Question: How is that possible that my editable 'UITextView' (placed inside a straightforward UIViewController inside a 'UISplitView' that acts as delegate for the 'UITextView') is not showing text from the beginning but after something like 6-7 lines?

I didn't set any particular autolayout or something similar, trying to delete text doesn't help (so no hidden chars or something).
I'm using iOS 7 on iPad, in storyboard looks good...
The problem is the same on iOS simulator and real devices. I'm getting mad :P
Here's some code. This is the ViewController 'viewDidLoad()'
'''
- (void)viewDidLoad
{
[super viewDidLoad];
// Do any additional setup after loading the view.
self.itemTextField.delegate = self;
self.itemTextField.text = NSLocalizedString(@"NEWITEMPLACEHOLDER", nil);
self.itemTextField.textColor = [UIColor lightGrayColor]; //optional
}
'''
And here are the overridden functions for the 'UITextView' I'm using some code I've found on StackOverflow to simulate a placeholder for the view (the same stuff on iPhone version of the storyboard works fine)...
'''
// UITextView placeholder
- (void)textViewDidBeginEditing:(UITextView *)textView
{
if ([textView.text isEqualToString:NSLocalizedString(@"NEWITEMPLACEHOLDER", nil)]) {
textView.text = @"";
textView.textColor = [UIColor blackColor]; //optional
}
[textView becomeFirstResponder];
}
- (void)textViewDidEndEditing:(UITextView *)textView
{
if ([textView.text isEqualToString:@""]) {
textView.text = NSLocalizedString(@"NEWITEMPLACEHOLDER", nil);
textView.textColor = [UIColor lightGrayColor]; //optional
}
[textView resignFirstResponder];
}
-(void)textViewDidChange:(UITextView *)textView
{
int len = textView.text.length;
charCount.text = [NSString stringWithFormat:@"%@: %i", NSLocalizedString(@"CHARCOUNT", nil),len];
}
- (BOOL)textView:(UITextView *)textView shouldChangeTextInRange:(NSRange)range replacementText:(NSString *)text
{
return YES;
}
'''
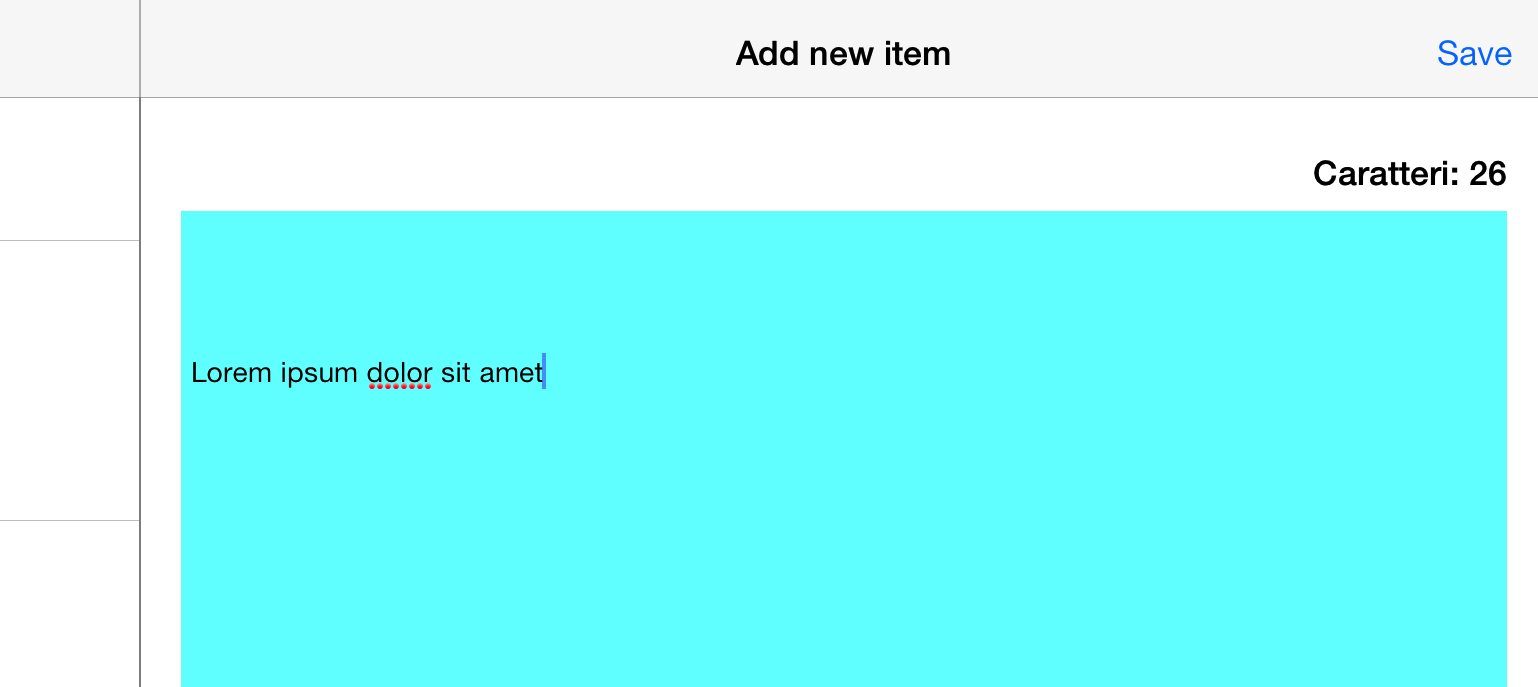
Answer: Try to call '-sizeToFit' after passing the text. This answer could be useful to <URL>.
[UPDATE]
I update this answer o make it more readable.
The issue is that from iOS7, container view controllers such as UINavigationController or UITabbarController can change the content insets of scroll views (or views that inherit from it), to avoid content overlapping. This happens only if the scrollview is the main view or the first subviews. To avoid that you should disable this behavior by setting 'automaticallyAdjustsScrollViewInsets' to NO, or overriding this method to return NO.